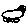
Label: car